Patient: sex M, age 57
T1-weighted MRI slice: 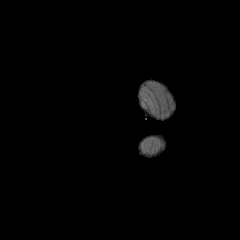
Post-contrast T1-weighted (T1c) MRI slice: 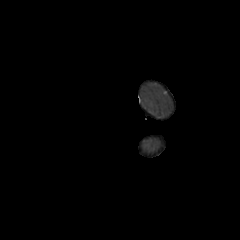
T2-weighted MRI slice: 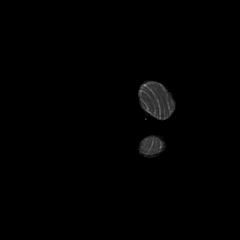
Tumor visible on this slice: no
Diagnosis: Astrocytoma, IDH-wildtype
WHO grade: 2